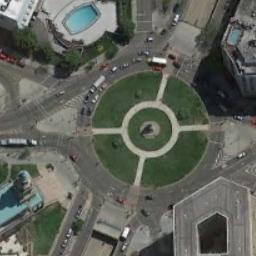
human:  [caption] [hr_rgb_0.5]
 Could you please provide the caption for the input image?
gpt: There are several buildings of different shapes next to the roundabout .

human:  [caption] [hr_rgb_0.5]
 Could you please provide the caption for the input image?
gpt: There are many bifurcation roads with many driving and waiting vehicles  Around the roundabout are many tall buildings with a swimming pool and some lawns neatly arranged .

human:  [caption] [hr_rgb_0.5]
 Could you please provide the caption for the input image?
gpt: The roundabout with some exits and entrances is surrounded by some buildings and some cars are driving on the roundabout .

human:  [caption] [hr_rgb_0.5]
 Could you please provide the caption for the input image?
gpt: The roundabout is on the grass next to trees and buildings .

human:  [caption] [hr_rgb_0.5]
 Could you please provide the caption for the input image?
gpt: There are some buildings around the roundabout .